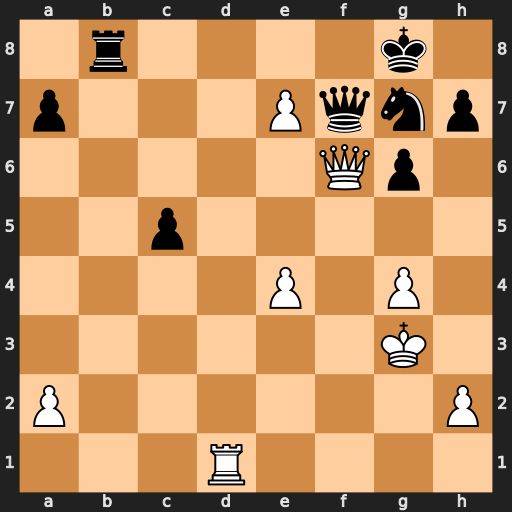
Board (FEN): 1r4k1/p3Pqnp/5Qp1/2p5/4P1P1/6K1/P6P/3R4
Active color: w
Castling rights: -
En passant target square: -
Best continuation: Rd8+ Ne8 Qxf7+ Kxf7 Rxb8